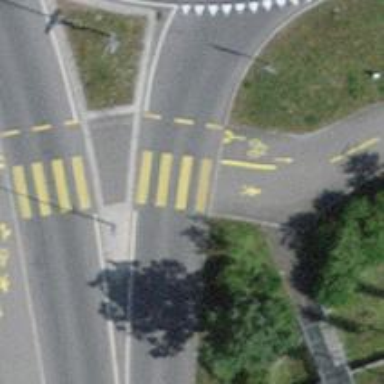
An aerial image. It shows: Kerb serving as barrier.